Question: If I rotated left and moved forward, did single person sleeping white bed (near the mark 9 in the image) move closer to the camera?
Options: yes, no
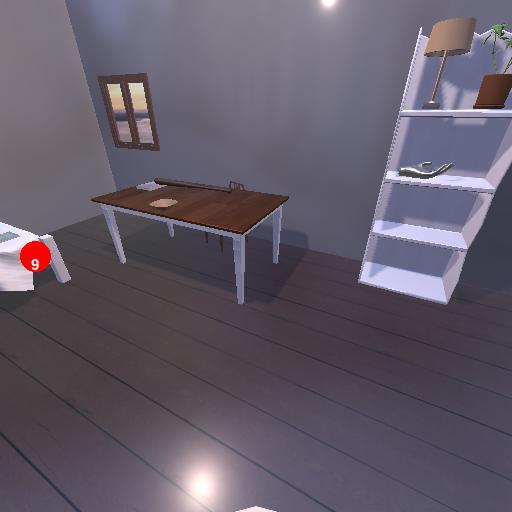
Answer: yes